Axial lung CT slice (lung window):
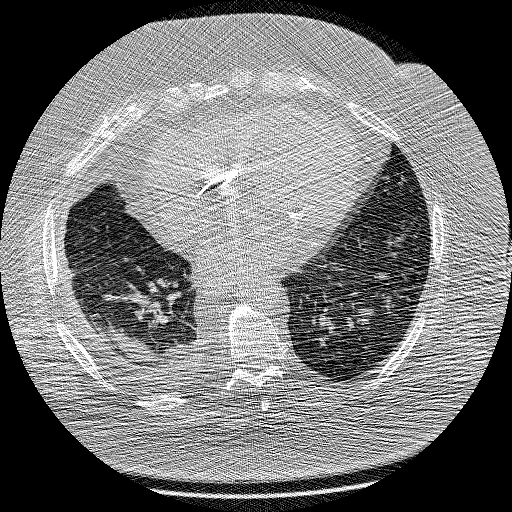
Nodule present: no